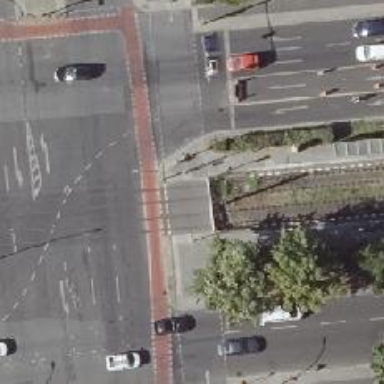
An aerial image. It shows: Tram crossing with traffic signals.